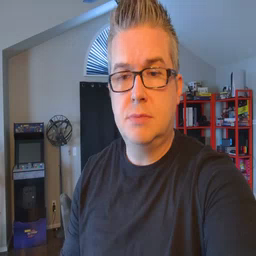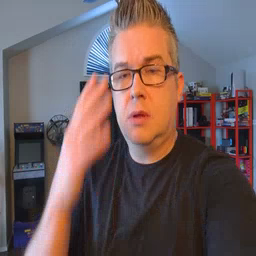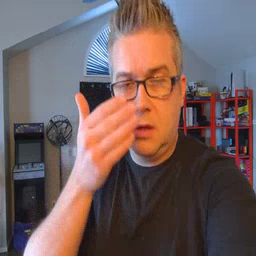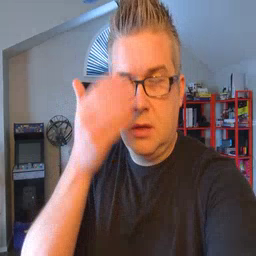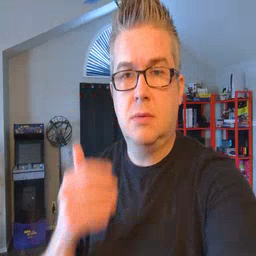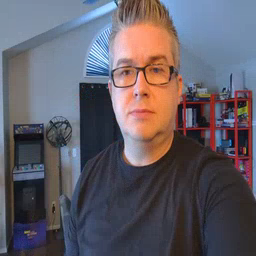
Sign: sleepy